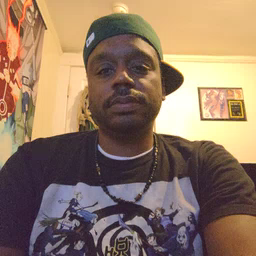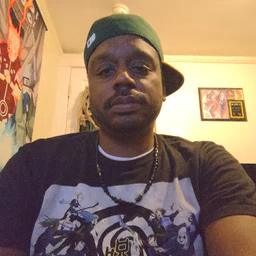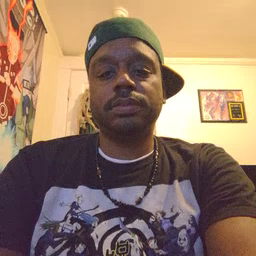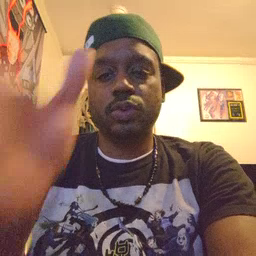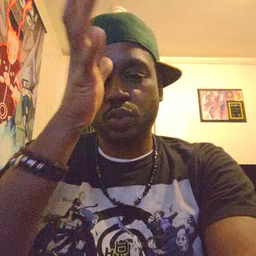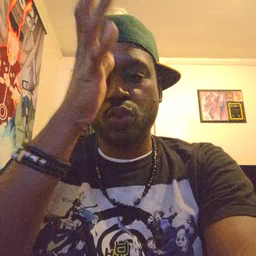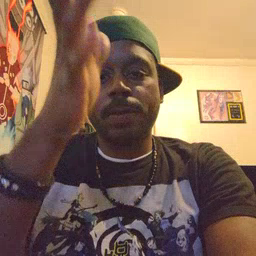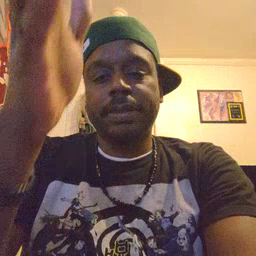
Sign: grandpa